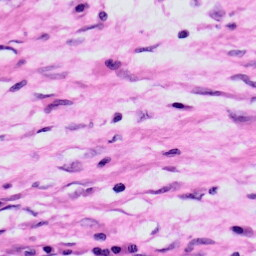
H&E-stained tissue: Skin